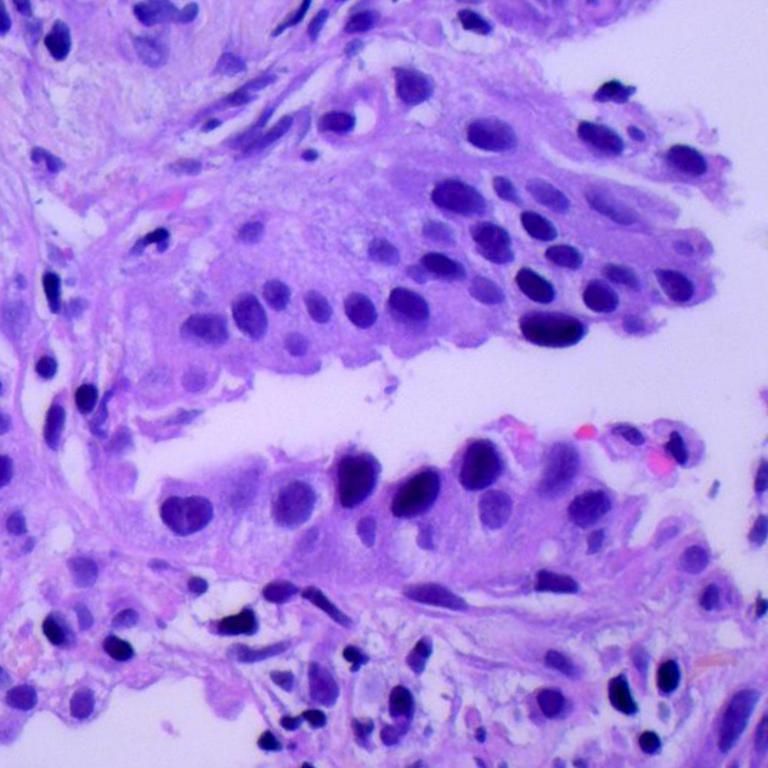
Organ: lung
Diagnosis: adenocarcinomas